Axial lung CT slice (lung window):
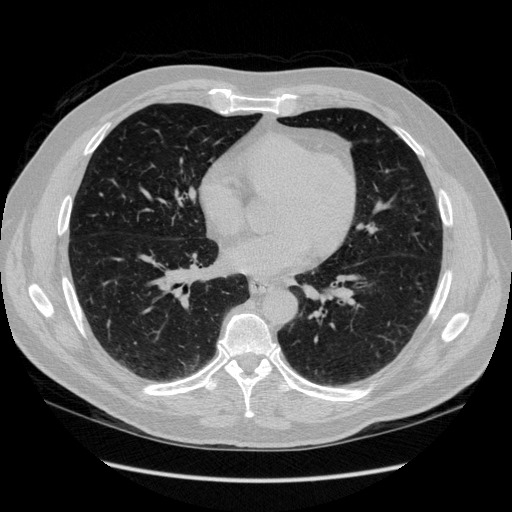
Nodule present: no